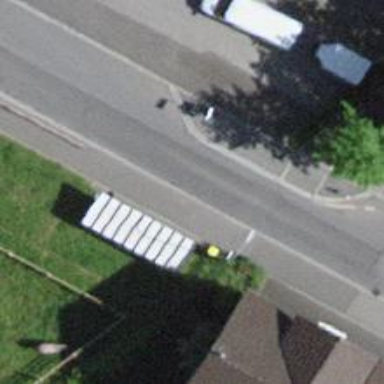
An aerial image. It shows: Bus stop with platform for public transport.